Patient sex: F
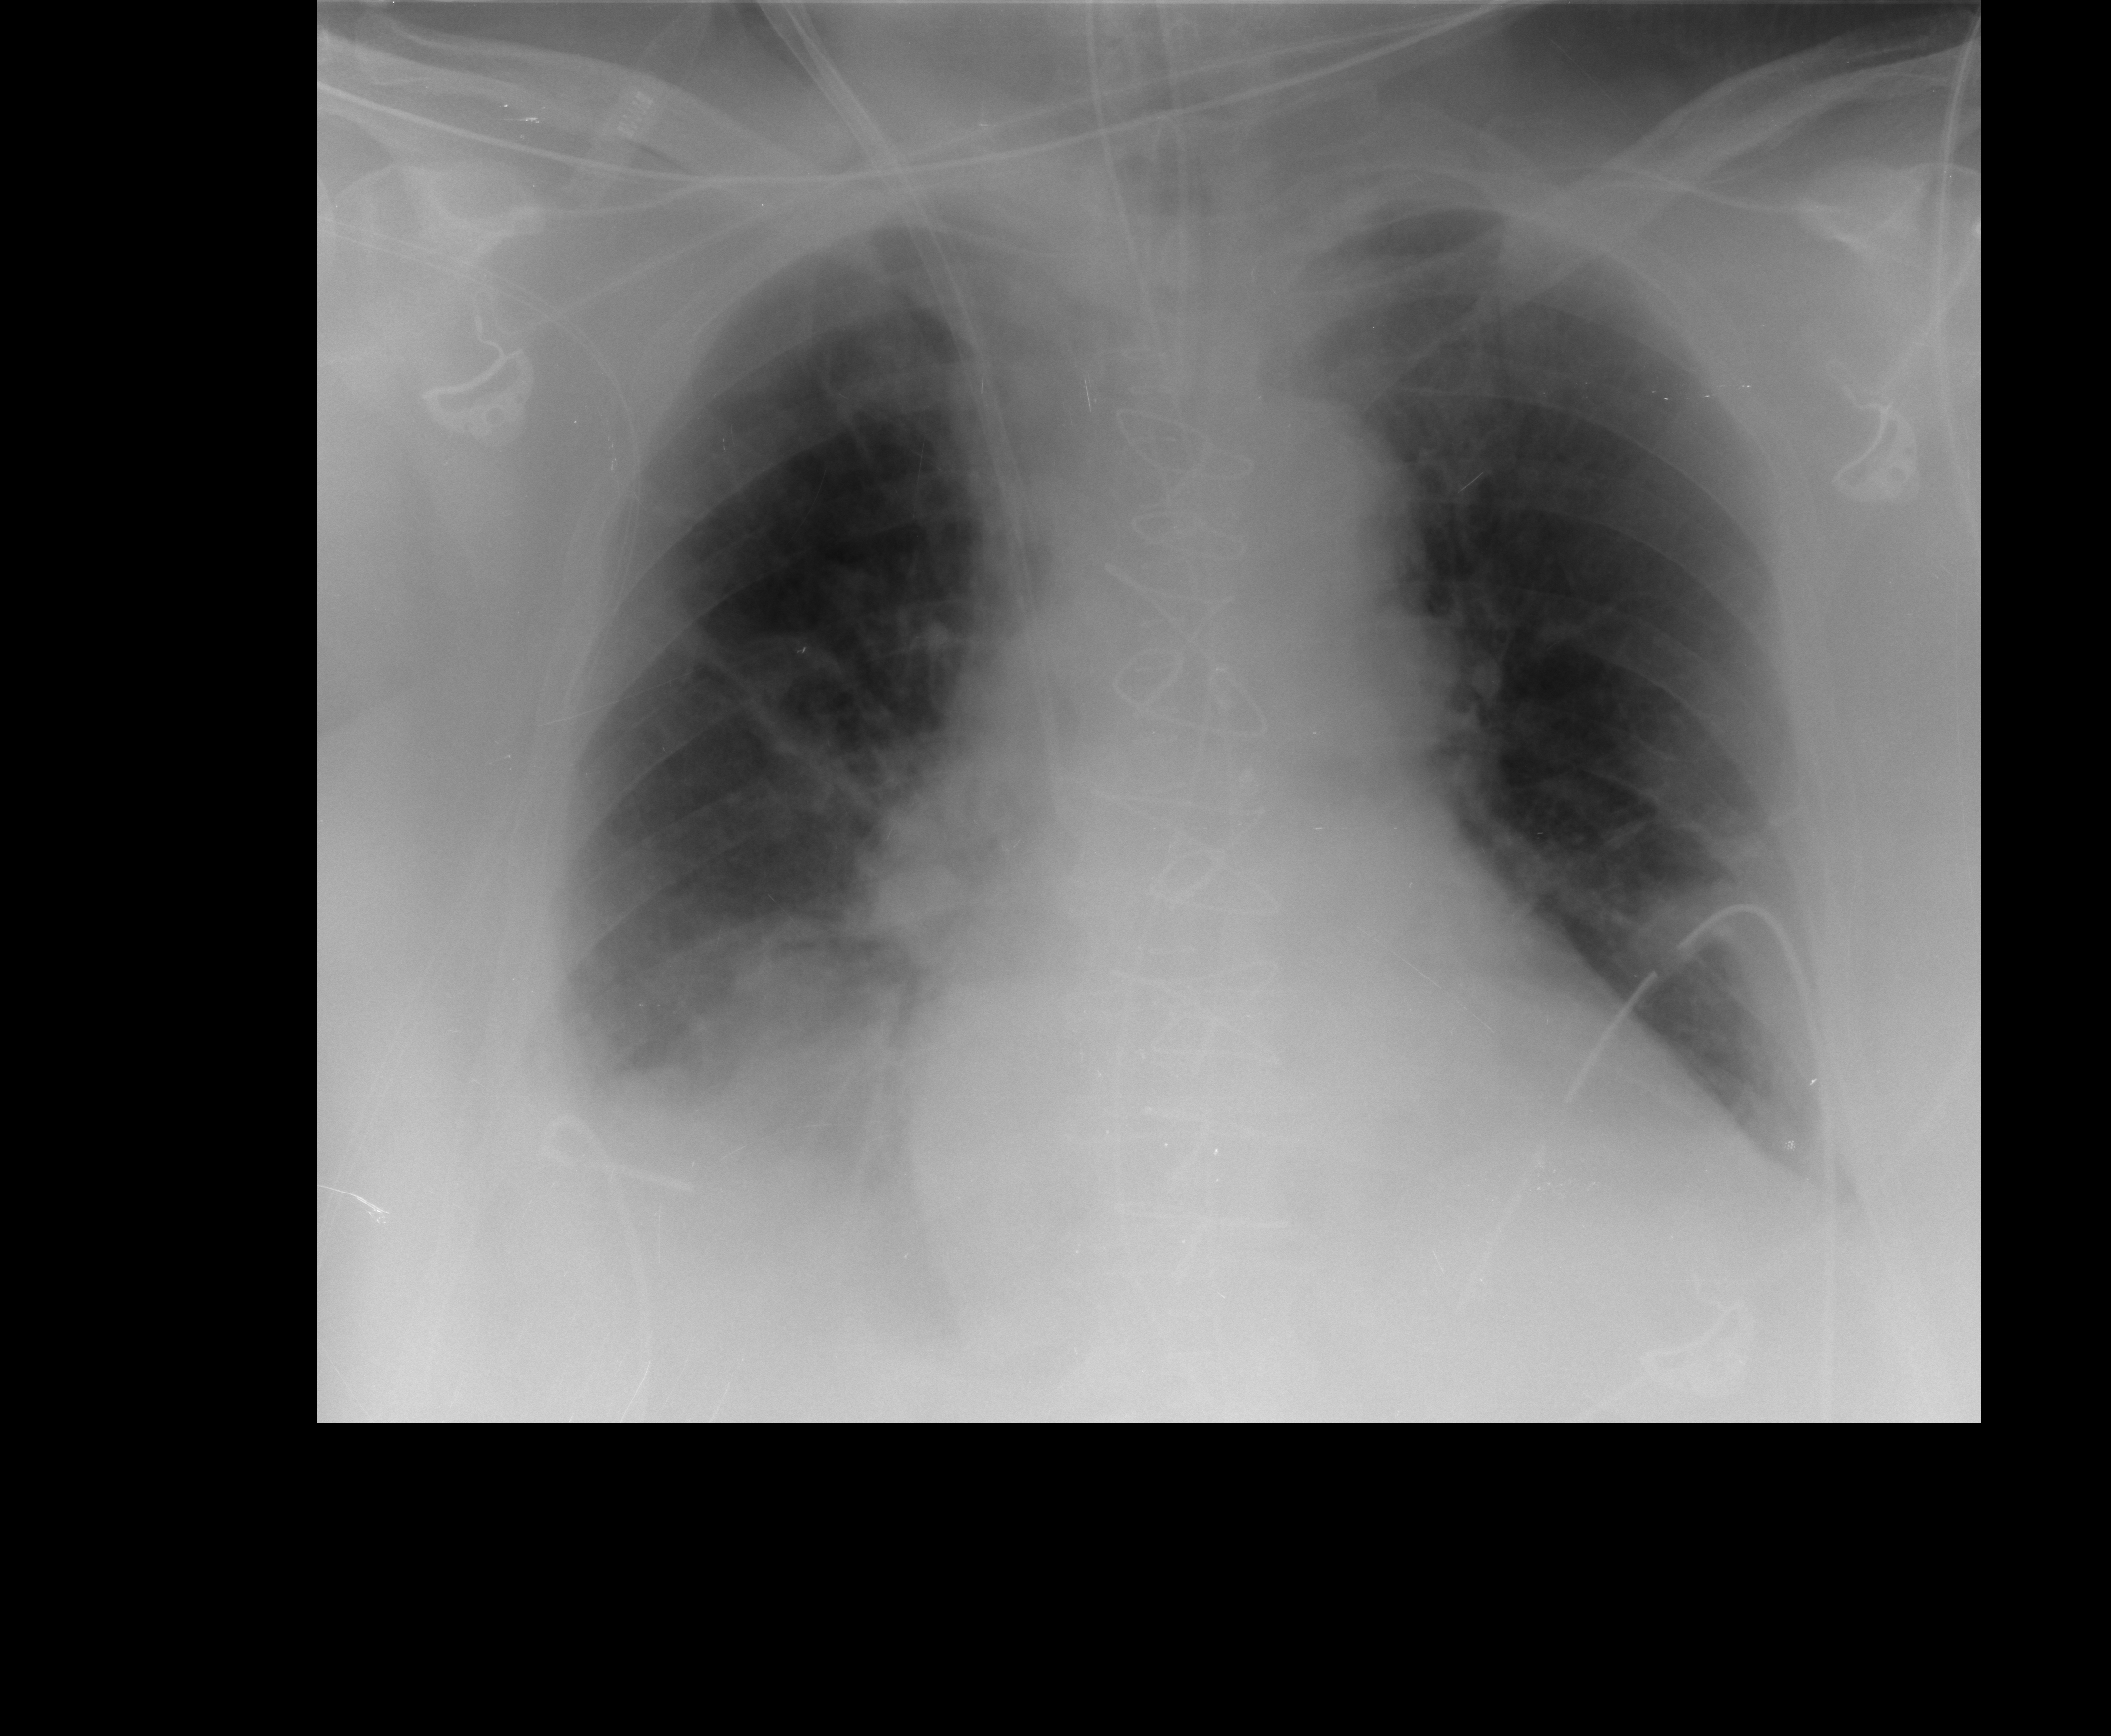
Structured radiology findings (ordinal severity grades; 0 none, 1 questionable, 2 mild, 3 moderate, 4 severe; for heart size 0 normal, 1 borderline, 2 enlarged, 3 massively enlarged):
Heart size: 2
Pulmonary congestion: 2
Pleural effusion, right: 2
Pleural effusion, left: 1
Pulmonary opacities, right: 0
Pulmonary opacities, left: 0
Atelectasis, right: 2
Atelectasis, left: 2